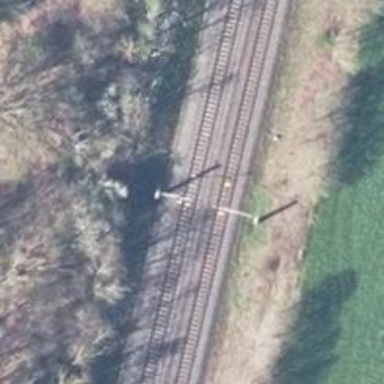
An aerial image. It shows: Railway milestone.